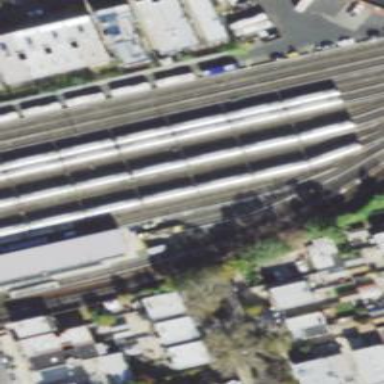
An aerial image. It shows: Yard used for servicing electrified rail. The rail is electrified from the top.